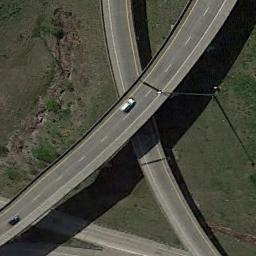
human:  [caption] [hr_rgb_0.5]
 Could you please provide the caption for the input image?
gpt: The grass is under the overpass .

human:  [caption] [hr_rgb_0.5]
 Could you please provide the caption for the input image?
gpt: The overpass is over the roads on the lawn .

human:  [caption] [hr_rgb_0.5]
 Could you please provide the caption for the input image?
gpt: The overpass is next to the grass with some cars .

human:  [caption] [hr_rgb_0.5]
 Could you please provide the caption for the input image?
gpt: An overpass beneath a green meadow .

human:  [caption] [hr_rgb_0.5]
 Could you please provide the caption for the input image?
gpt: There are several overpasses here .